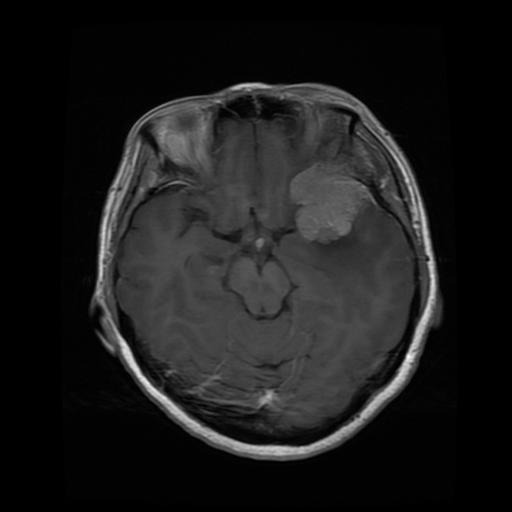
Label: meningioma